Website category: sports
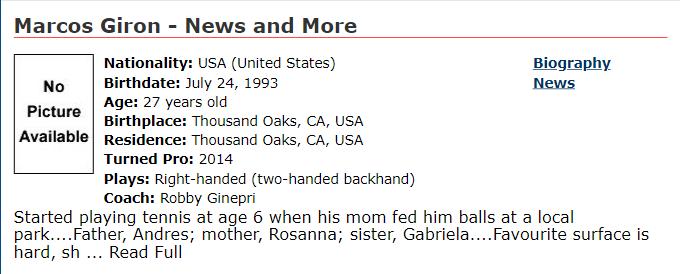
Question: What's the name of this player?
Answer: Marcos Giron

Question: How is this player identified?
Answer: Marcos Giron

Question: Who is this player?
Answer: Marcos Giron

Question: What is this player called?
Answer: Marcos Giron

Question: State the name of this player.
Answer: Marcos Giron

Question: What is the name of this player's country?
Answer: USA

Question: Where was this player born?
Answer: USA

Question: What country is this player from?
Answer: USA

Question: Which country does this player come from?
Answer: USA

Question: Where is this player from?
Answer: USA

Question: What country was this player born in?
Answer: USA

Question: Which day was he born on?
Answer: July 24, 1993

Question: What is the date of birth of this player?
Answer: July 24, 1993

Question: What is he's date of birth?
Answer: July 24, 1993

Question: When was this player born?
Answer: July 24, 1993

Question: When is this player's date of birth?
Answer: July 24, 1993

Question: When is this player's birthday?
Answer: July 24, 1993

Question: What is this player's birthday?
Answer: July 24, 1993

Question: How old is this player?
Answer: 27 years old

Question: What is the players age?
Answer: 27 years old

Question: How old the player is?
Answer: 27 years old

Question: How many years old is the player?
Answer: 27 years old

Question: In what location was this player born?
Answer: Thousand Oaks, CA, USA

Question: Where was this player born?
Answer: Thousand Oaks, CA, USA

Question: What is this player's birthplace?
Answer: Thousand Oaks, CA, USA

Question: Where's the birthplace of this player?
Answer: Thousand Oaks, CA, USA

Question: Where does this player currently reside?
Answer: Thousand Oaks, CA, USA

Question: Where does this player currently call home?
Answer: Thousand Oaks, CA, USA

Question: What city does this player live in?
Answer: Thousand Oaks, CA, USA

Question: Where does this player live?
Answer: Thousand Oaks, CA, USA

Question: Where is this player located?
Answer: Thousand Oaks, CA, USA

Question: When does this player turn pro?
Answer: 2014

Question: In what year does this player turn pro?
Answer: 2014

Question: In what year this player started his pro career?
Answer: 2014

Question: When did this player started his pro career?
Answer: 2014

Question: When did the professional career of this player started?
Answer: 2014

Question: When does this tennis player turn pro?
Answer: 2014

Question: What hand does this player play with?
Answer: Right-handed (two-handed backhand)

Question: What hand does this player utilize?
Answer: Right-handed (two-handed backhand)

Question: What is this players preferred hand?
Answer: Right-handed (two-handed backhand)

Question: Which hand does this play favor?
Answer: Right-handed (two-handed backhand)

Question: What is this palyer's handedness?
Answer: Right-handed (two-handed backhand)

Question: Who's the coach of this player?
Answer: Robby Ginepri

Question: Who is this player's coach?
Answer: Robby Ginepri

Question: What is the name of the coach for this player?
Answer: Robby Ginepri

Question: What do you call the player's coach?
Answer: Robby Ginepri